Question: Can we find out the list of process which are currently running on in iOS programmatically?

Somewhat similar to shown here
<URL>
shown at process tab
Suggestions are always welcome.
Thanks
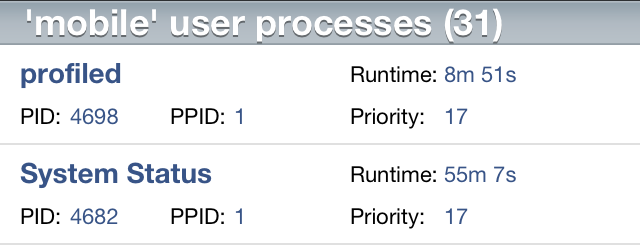
Answer: See <URL>.
Take a look at the modified Darwin C-code I posted:
<URL>
<URL>
If you look in there, inside 'OS_get_table()', you'll find a bunch of commented out 'printf' statements. If you uncomment and change those, storing the data in some kind of usable data structure, you can collect all this type of information.
don't just uncomment all the 'printf' statements and expect that code to work, though. iOS has limits on the rate at which apps can write to std out, so you'll get throttled if you have tons of 'printf's in a short period of time.